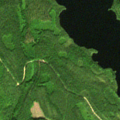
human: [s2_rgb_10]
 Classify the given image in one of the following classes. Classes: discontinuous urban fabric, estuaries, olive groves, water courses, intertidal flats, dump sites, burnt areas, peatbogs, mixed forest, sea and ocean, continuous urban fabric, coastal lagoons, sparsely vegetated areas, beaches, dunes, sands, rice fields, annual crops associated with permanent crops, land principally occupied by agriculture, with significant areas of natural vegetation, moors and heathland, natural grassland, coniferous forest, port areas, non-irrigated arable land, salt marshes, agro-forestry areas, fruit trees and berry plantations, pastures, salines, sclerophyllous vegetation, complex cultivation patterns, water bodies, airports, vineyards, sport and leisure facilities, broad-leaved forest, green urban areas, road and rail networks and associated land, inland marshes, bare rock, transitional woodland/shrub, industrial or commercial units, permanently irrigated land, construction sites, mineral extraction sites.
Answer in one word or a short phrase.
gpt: coniferous forest, mixed forest, water bodies